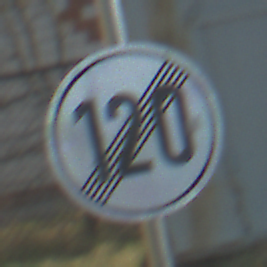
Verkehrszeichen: EndeGeschwindigkeit120
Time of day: MorningAfternoon
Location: Outdoor (Suburban)
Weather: Clear
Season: NotSpecified
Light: Natural